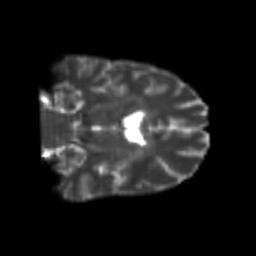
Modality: T2w
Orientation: coronal
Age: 25
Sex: male
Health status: healthy
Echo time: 0.074 s